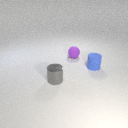
small purple rubber sphere behind small gray metal cylinder